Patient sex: F
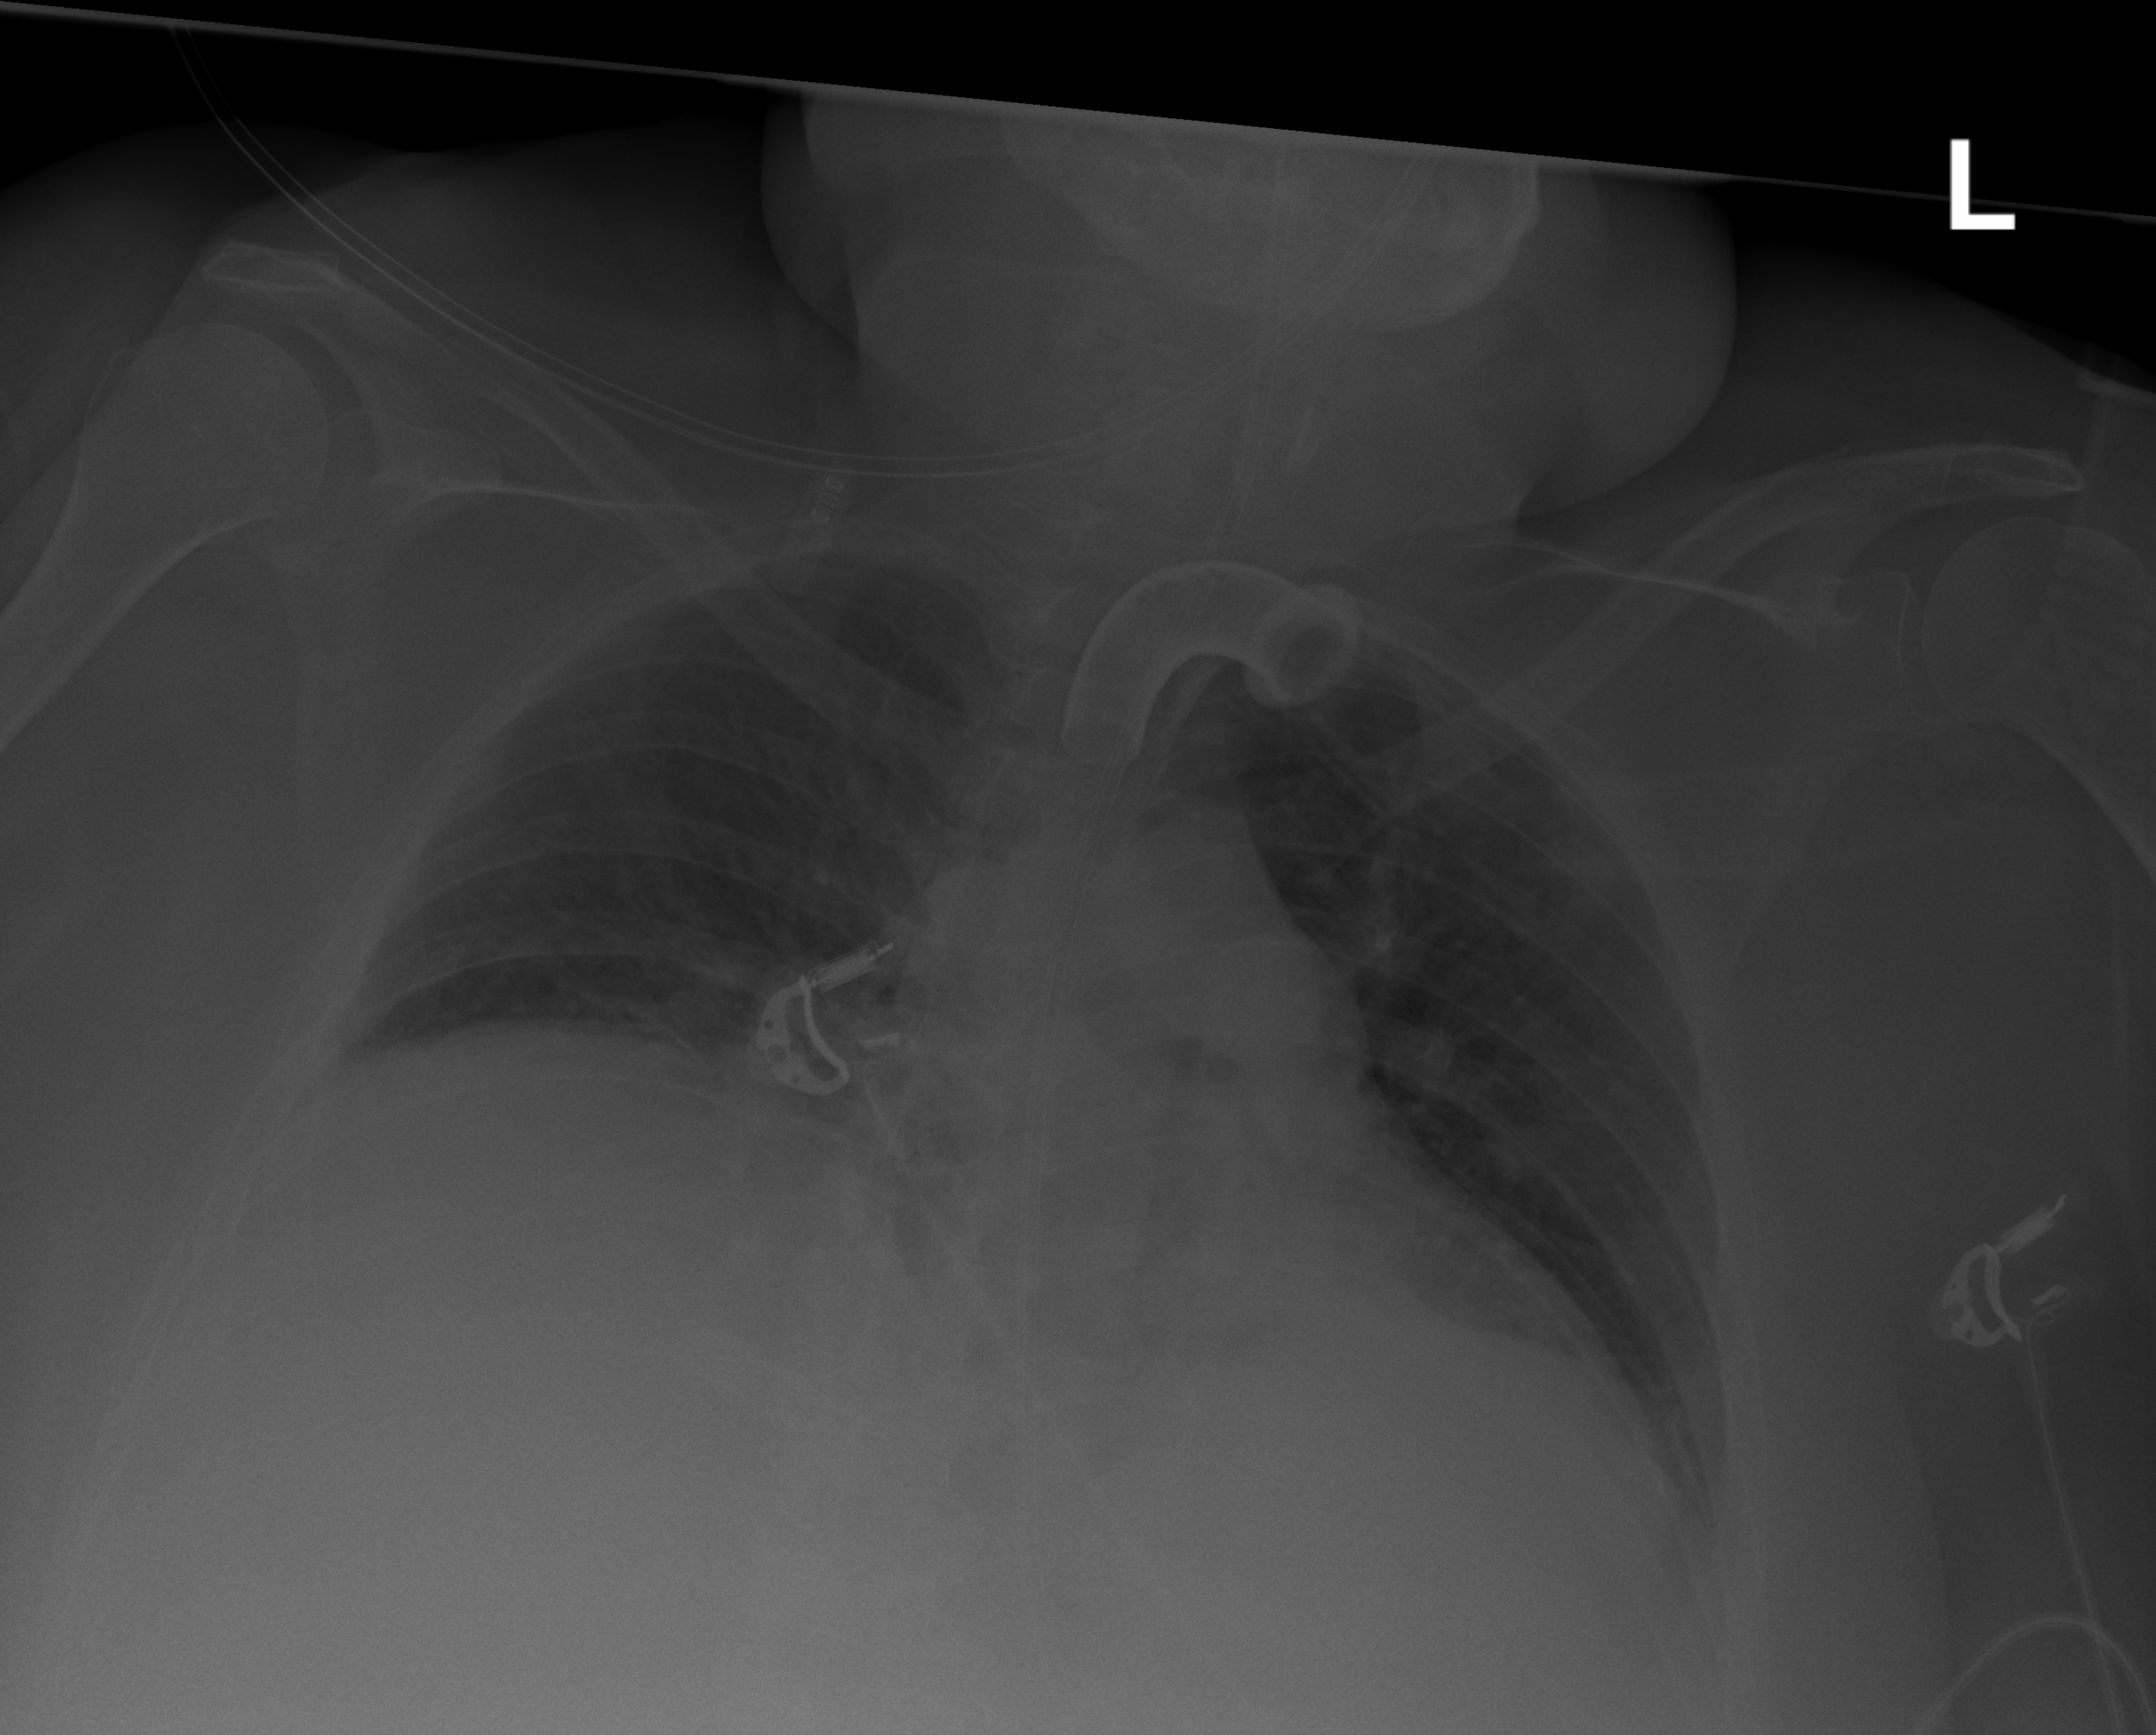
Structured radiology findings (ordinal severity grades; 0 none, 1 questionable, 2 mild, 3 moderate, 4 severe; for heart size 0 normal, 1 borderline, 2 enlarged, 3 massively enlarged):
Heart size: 1
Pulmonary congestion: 0
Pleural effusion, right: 0
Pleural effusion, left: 0
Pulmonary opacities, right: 0
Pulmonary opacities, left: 0
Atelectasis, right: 2
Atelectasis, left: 2